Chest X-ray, AP view. Patient: 19 years old, sex F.
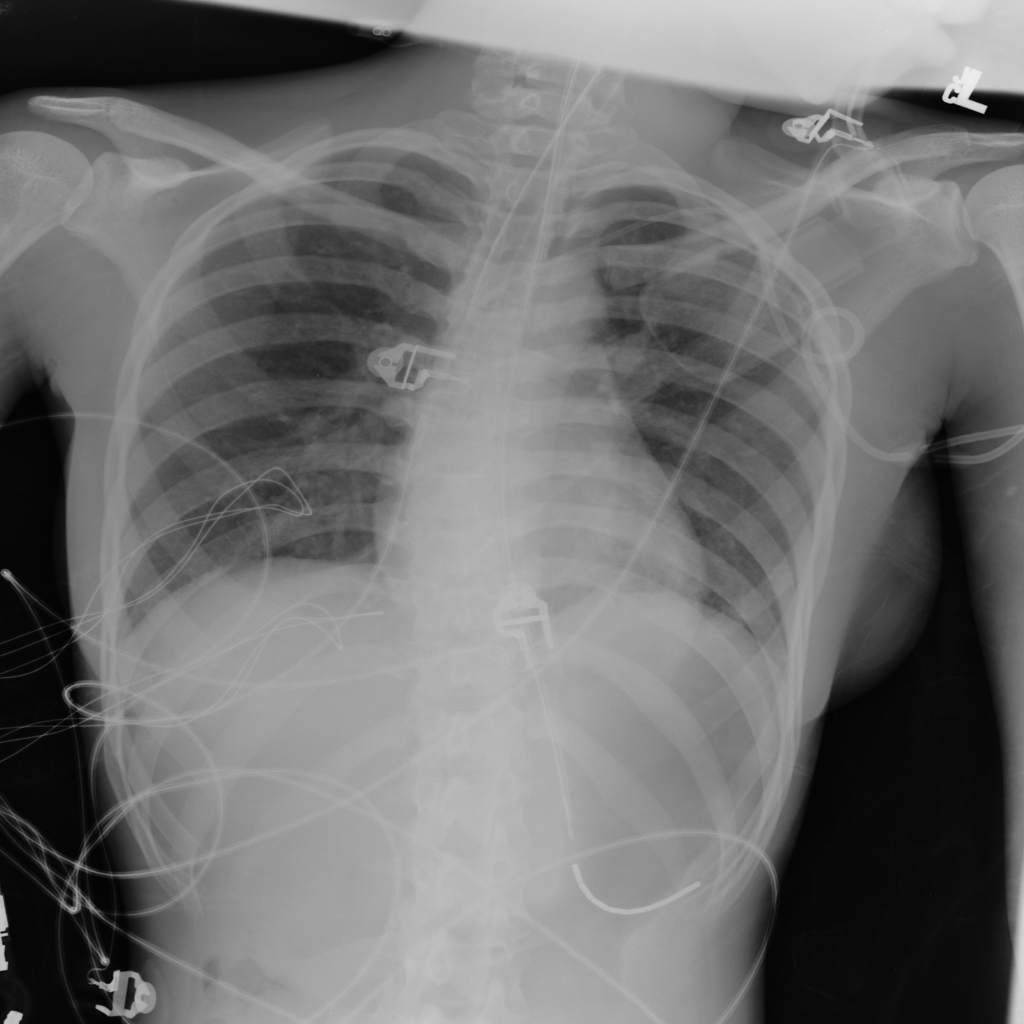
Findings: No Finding